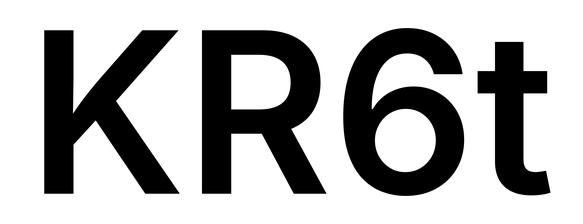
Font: Inter_SemiBold